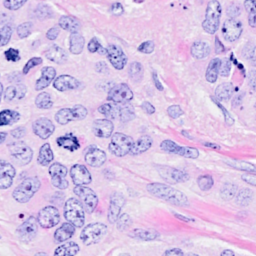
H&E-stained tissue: Breast